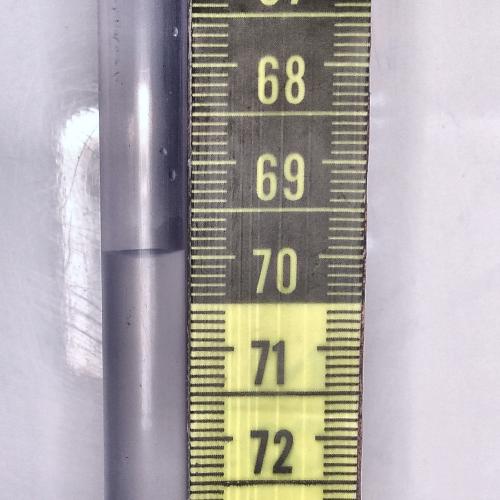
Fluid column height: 69.9 cm